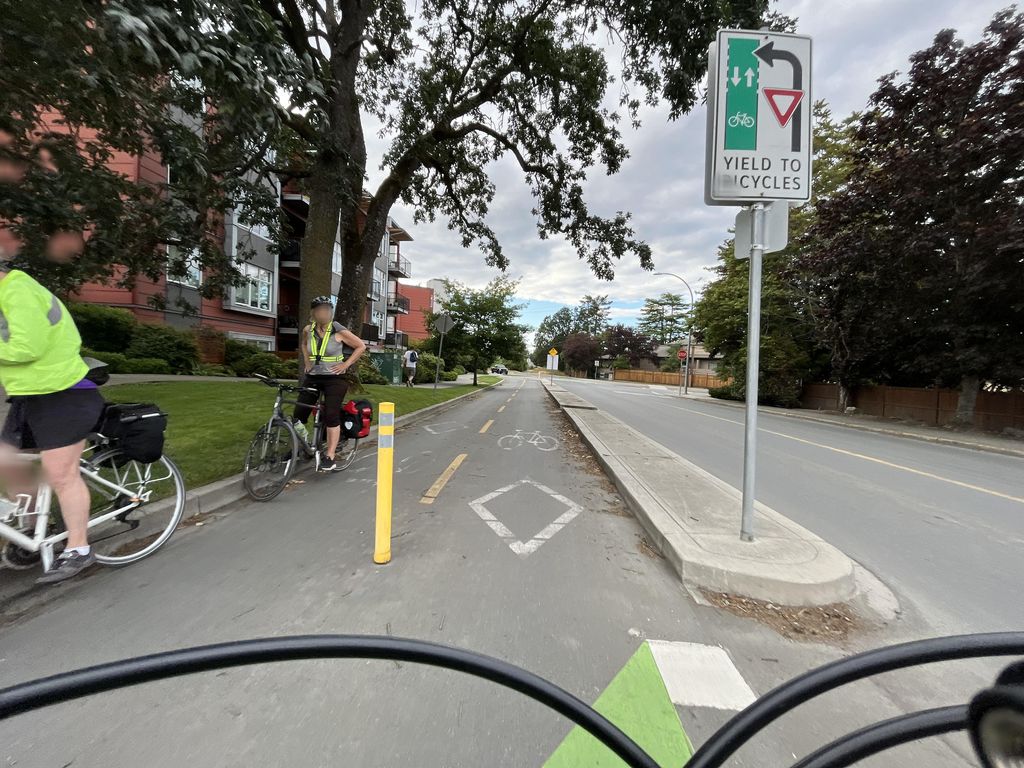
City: victoria